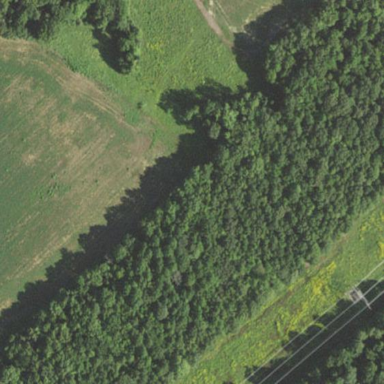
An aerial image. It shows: Semi-deciduous mixed woodland with various types of leaves.